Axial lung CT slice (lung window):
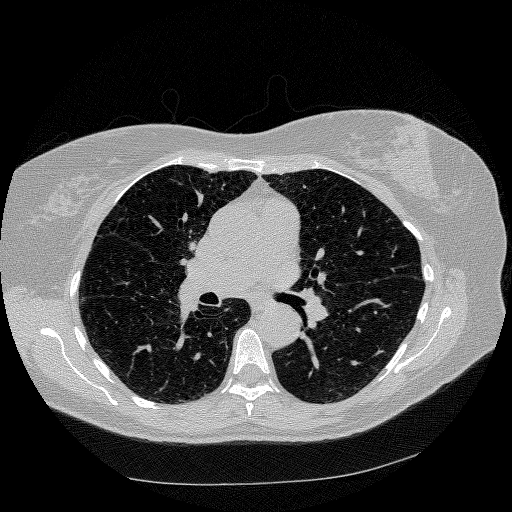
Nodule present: no